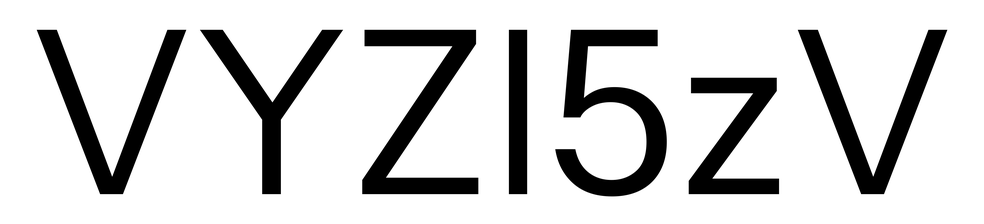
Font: InstrumentSans_Regular